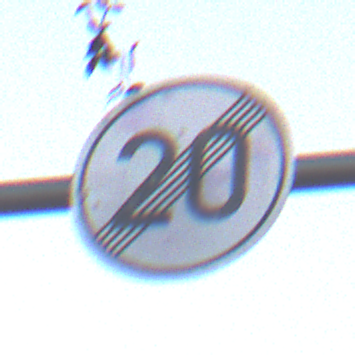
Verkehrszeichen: EndeGeschwindigkeit20
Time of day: SunriseSunset
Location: Outdoor (Suburban)
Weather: Clear
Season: NotSpecified
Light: Natural